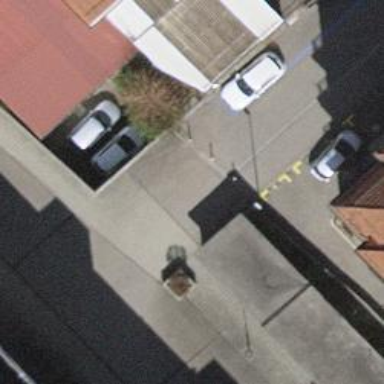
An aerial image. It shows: Bollard barrier.